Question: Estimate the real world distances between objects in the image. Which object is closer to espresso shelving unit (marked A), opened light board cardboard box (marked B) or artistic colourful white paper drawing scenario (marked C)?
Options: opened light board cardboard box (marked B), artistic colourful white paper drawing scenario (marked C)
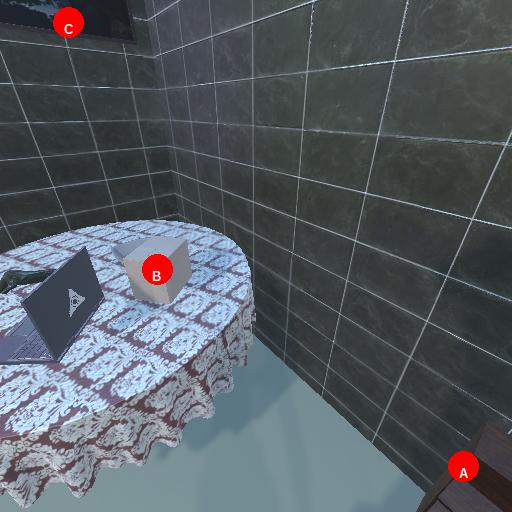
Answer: opened light board cardboard box (marked B)